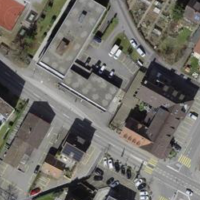
EUNIS habitat code: 54
Species observed at this site:
Caltha palustris